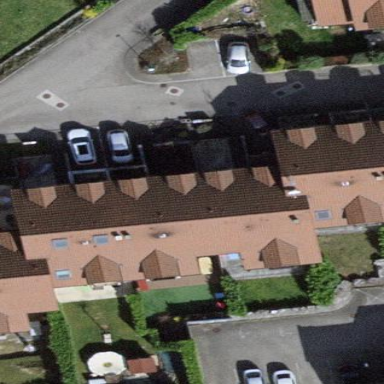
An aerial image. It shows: Terrace building.